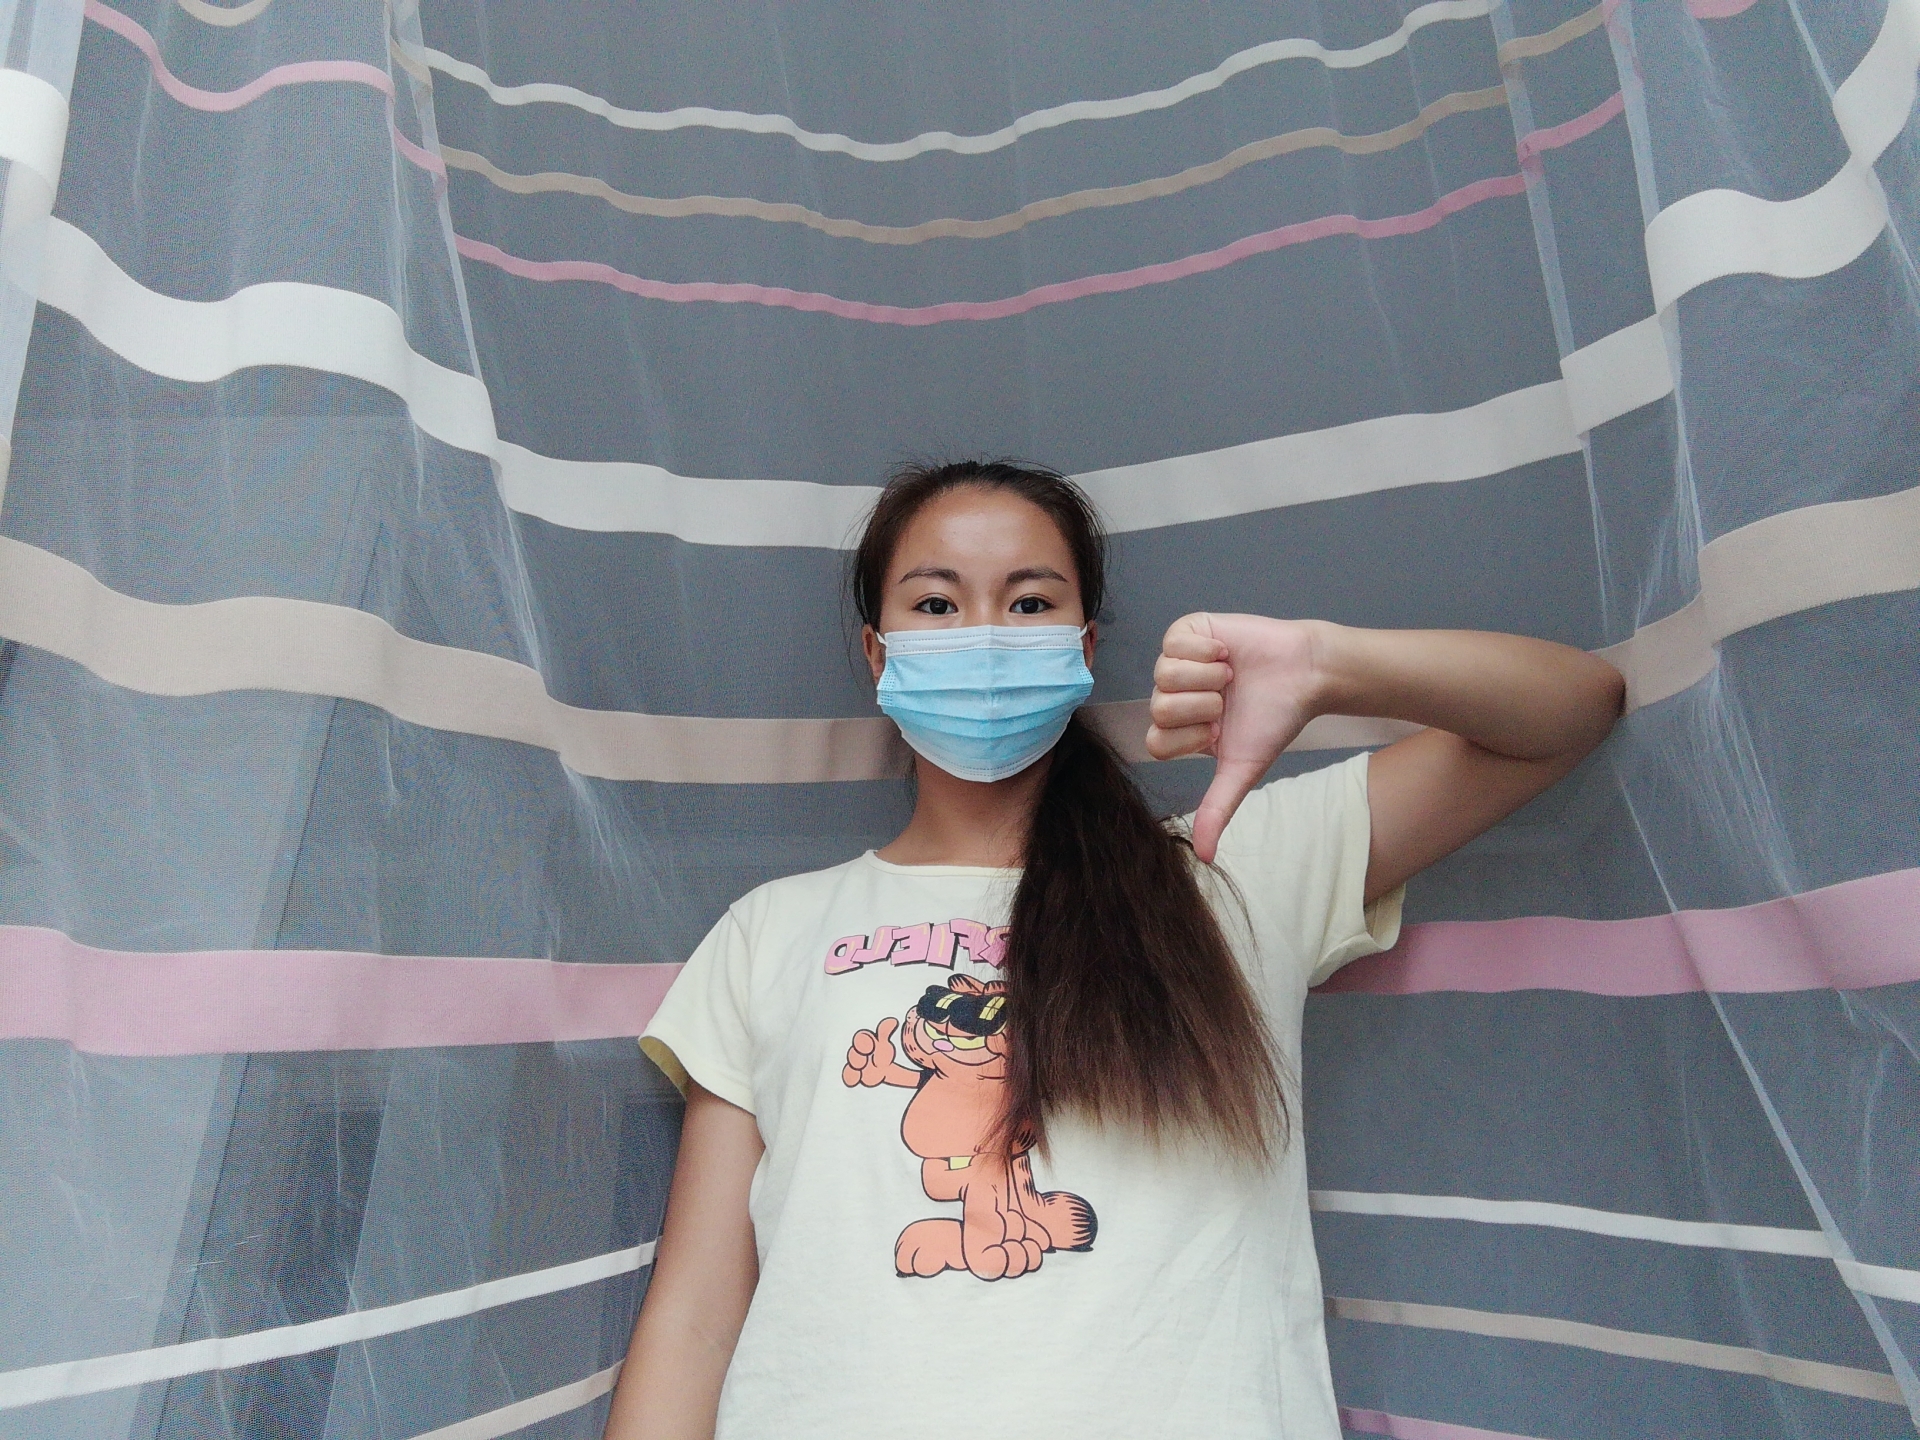
Label: clear